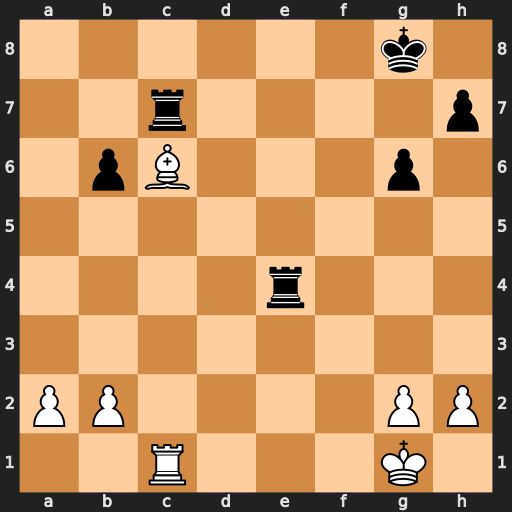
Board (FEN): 6k1/2r4p/1pB3p1/8/4r3/8/PP4PP/2R3K1
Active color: w
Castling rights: -
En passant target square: -
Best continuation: Bd5+ Kh8 Rxc7